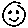
Label: smiley face